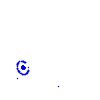
Particle: electron